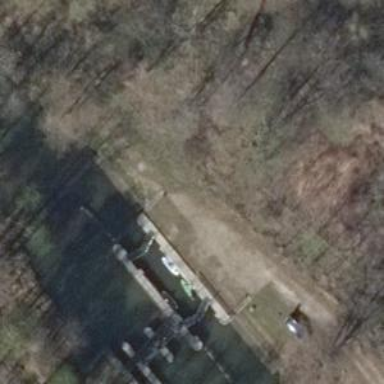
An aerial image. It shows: Lock gate on waterway.